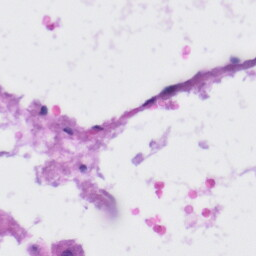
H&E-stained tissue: Liver